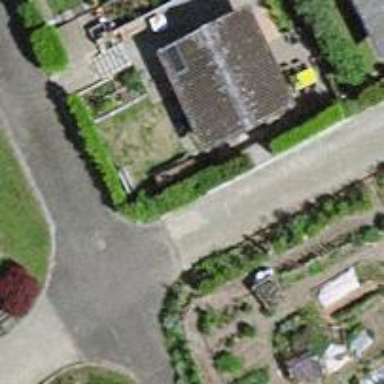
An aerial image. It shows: Allotment house.